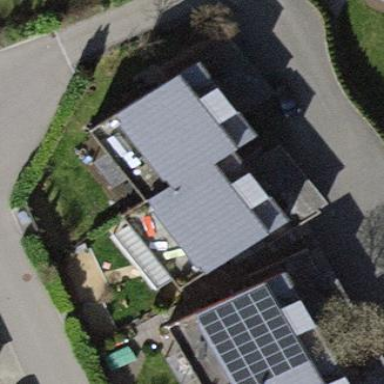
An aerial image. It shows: Semi-detached house.